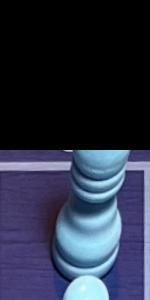
Label: Bishop_White